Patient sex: M
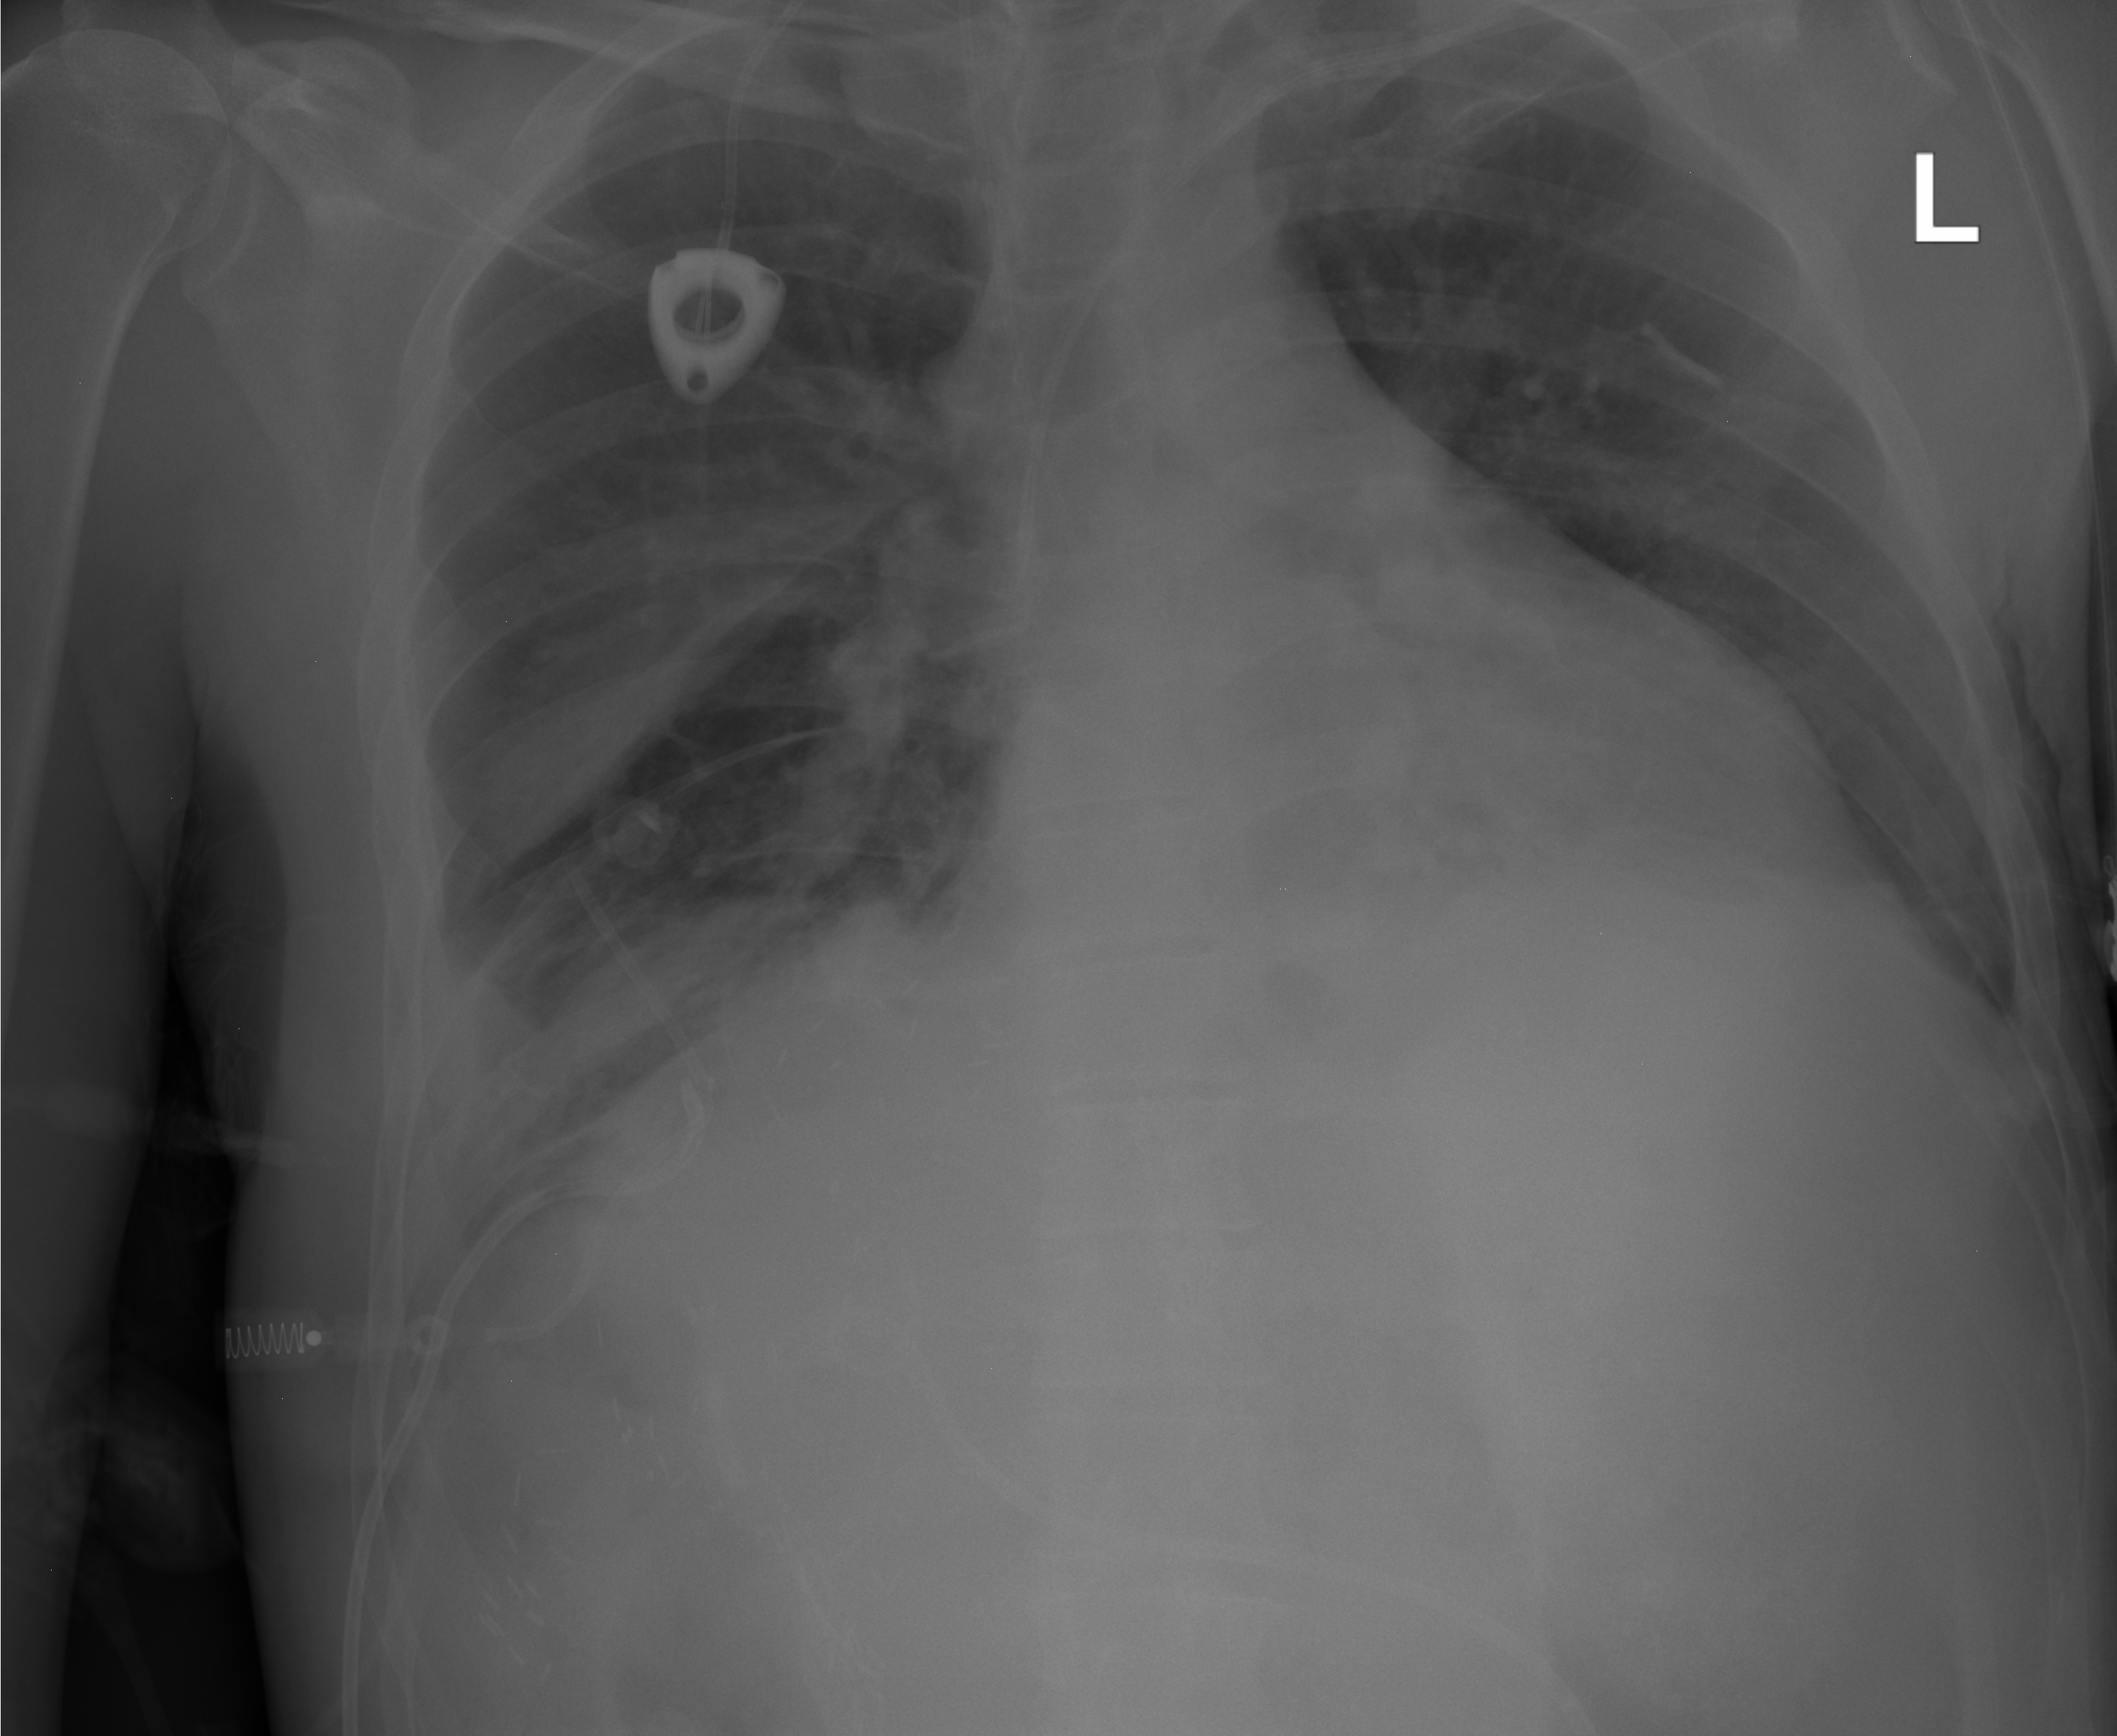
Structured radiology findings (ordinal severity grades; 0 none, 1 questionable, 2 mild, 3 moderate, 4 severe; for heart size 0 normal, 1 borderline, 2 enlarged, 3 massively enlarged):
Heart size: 0
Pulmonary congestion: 0
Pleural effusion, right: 3
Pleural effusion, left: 2
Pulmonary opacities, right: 0
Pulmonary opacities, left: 0
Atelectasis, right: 3
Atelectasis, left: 0